Question: this is the project home
<URL>
i'm try to use cmake to build it,but failed .
Do you have any success,tell me the detail way.
thank you!

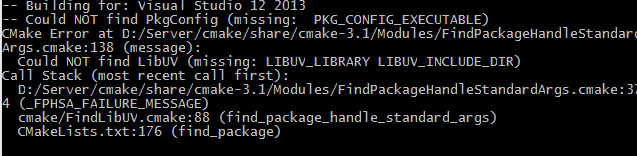
Answer: At the moment the master branch of Neovim does not build in Windows.
There is an issue for <URL>. However the terminal support in that branch is currently broken.
In that first link you can find some instructions on how to build, and a list of issues that still need fixing for Windows support.